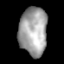
Tissue: lung
Cell type: Others
Senescence score: 0.2265
Nuclear area (px): 1323
Mean DAPI intensity: 162.366